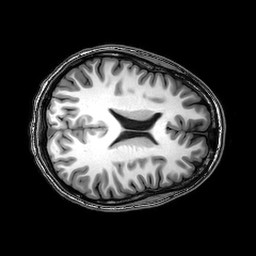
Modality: T1w
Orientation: axial
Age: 22
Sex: female
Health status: healthy
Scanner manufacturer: philips
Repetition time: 0.008172 s
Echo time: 0.00373 s